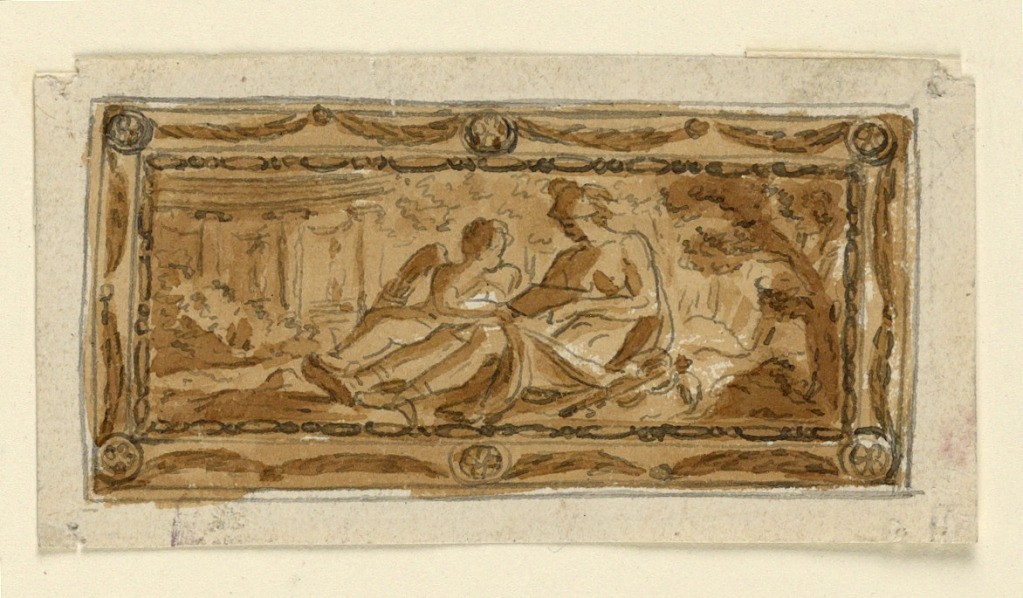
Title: Design for the Cover of a Snuff Box
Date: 1760–1780
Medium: Pen, brush and Chinese ink on sepia paper
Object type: Drawing
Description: Cupid seated beside Hermes, gives him what probably is a letter. The setting is a park. Framed by a moulding with festoons hanging from bow knots and rosettes.